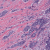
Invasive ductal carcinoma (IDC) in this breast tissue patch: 0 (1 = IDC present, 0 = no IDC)